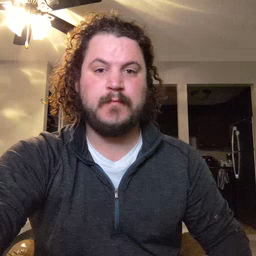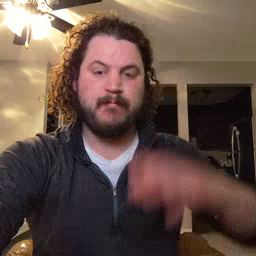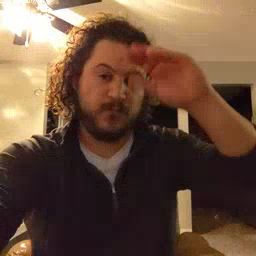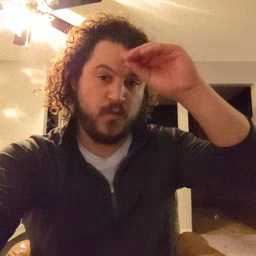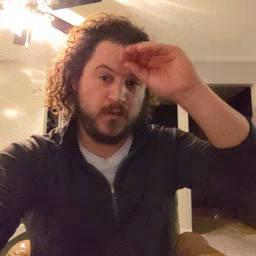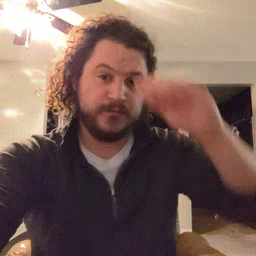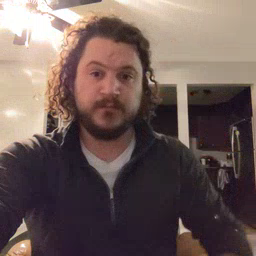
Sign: boy